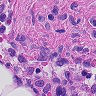
Metastatic tissue present: no